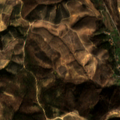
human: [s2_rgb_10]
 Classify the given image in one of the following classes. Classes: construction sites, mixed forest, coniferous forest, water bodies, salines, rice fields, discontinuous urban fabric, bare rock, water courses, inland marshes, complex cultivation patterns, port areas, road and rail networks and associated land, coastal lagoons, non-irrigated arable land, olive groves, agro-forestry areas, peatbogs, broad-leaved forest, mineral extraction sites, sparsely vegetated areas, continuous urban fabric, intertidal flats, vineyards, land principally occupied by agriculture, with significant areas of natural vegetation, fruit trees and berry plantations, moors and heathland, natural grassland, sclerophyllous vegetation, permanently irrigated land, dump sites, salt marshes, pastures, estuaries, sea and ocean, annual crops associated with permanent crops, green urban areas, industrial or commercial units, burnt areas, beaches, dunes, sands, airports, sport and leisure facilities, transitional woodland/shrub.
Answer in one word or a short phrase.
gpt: complex cultivation patterns, broad-leaved forest, transitional woodland/shrub